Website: walmart
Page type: customer-info-address
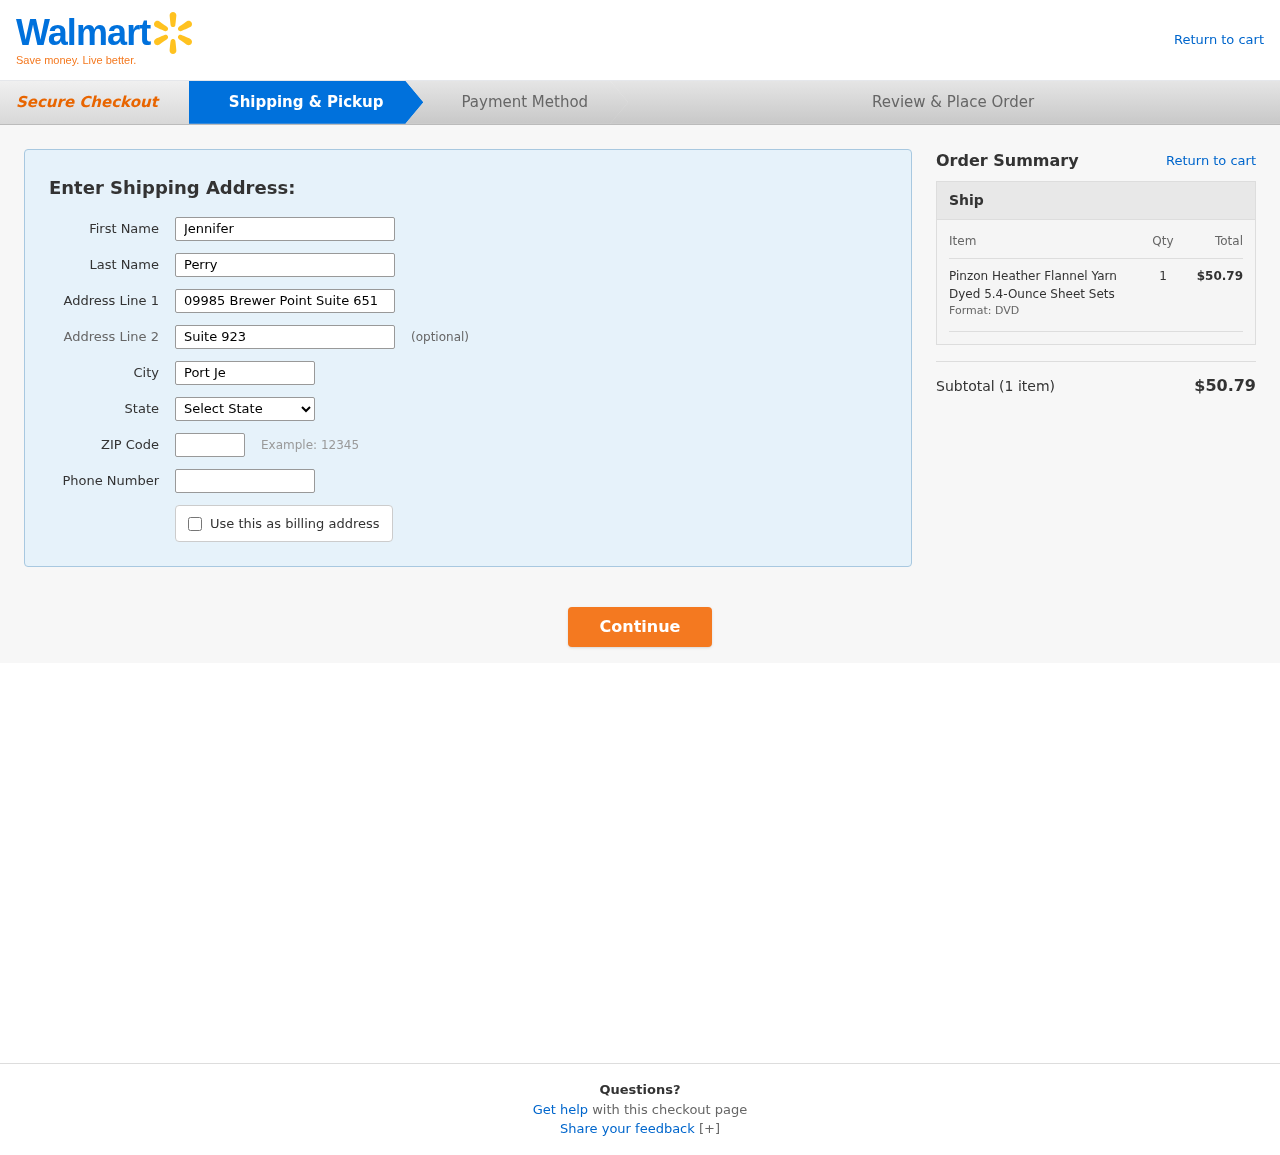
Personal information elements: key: PII_CITY
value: Port Jeremyhaven
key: PII_FIRSTNAME
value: Jennifer
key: PII_LASTNAME
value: Perry
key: PII_PHONE
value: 7699185804
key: PII_POSTCODE
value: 00521
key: PII_STATE
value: Montana
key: PII_STREET
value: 09985 Brewer Point Suite 651
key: PII_STREET2
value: Suite 923
Product elements: key: PRODUCT1_NAME
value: Pinzon Heather Flannel Yarn Dyed 5.4-Ounce Sheet Sets
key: PRODUCT1_QUANTITY
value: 1
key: PRODUCT1_LINE_TOTAL
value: $50.79
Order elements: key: ORDER_NUM_ITEMS
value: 1
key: ORDER_SUBTOTAL
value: $50.79